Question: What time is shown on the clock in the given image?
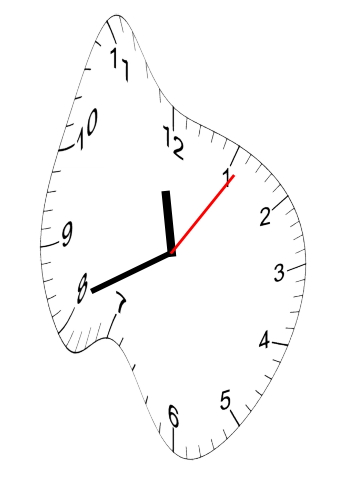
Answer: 11:41:06